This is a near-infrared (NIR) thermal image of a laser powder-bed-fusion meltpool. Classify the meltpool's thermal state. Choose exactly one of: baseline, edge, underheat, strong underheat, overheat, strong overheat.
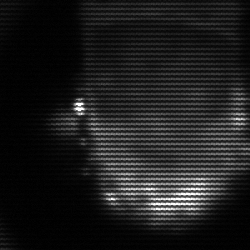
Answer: baseline